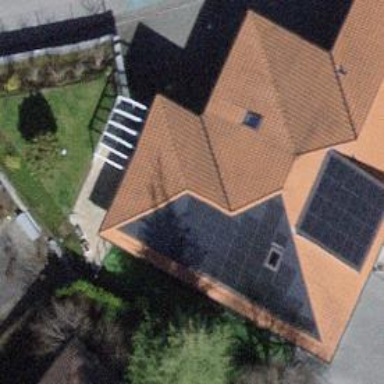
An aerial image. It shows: Solar power generator utilizing photovoltaic technology with solar photovoltaic panels.